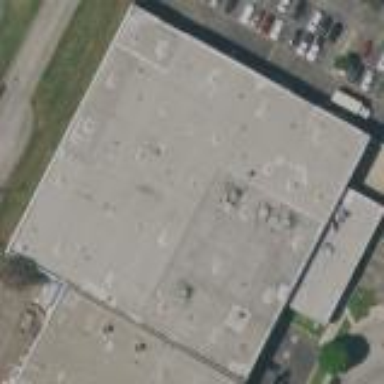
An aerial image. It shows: Warehouse.